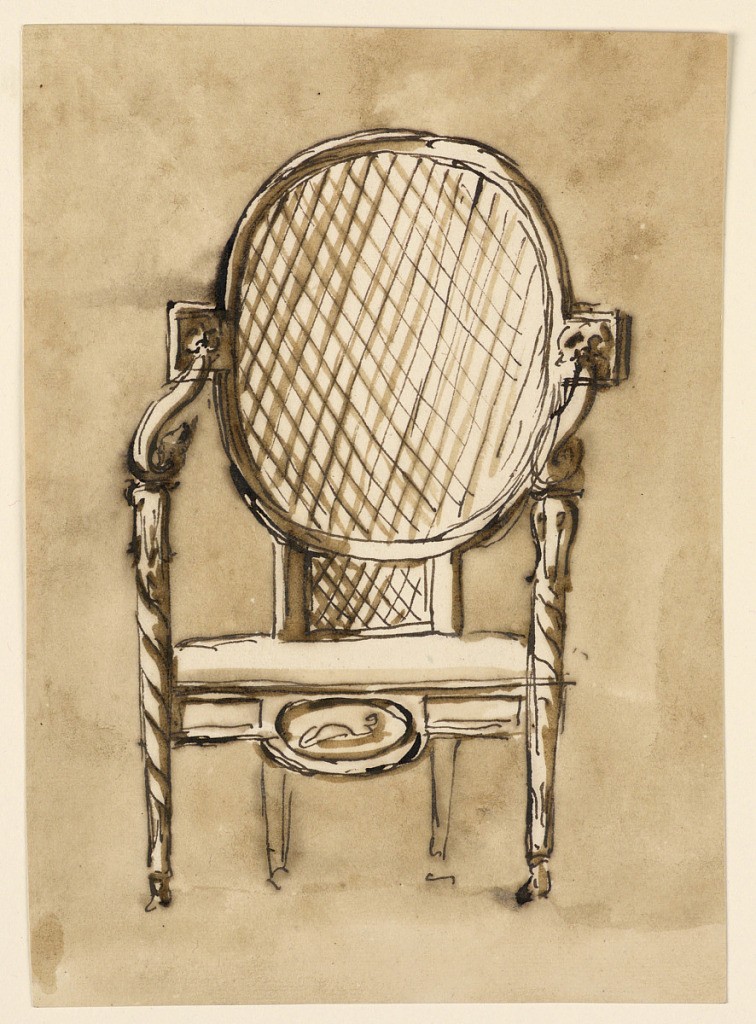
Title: Chair
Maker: Giuseppe Barberi, Italian, 1746–1809
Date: ca. 1785–1790
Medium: Pen and brown ink, brush and brown wash on off-white laid paper
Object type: Drawing
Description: Seen from the front. The front legs are a kind of twisted column which supports the lower ends of the arm. The frame of the seat about in the center of the leg. It has in the center of the front an oval medallion with the figure of a woman, recumbent. The upper part of the back is a curved oval supported by a shorter panel, both with straw plaiting. The oval has in the center of the sides two angular handles with a mask from which the arm springs. The back legs stand narrower together than the front legs. Usual background.